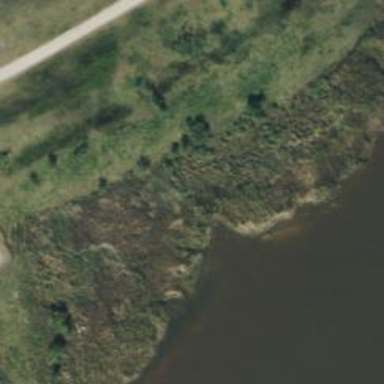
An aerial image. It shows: Marshy wetland area.